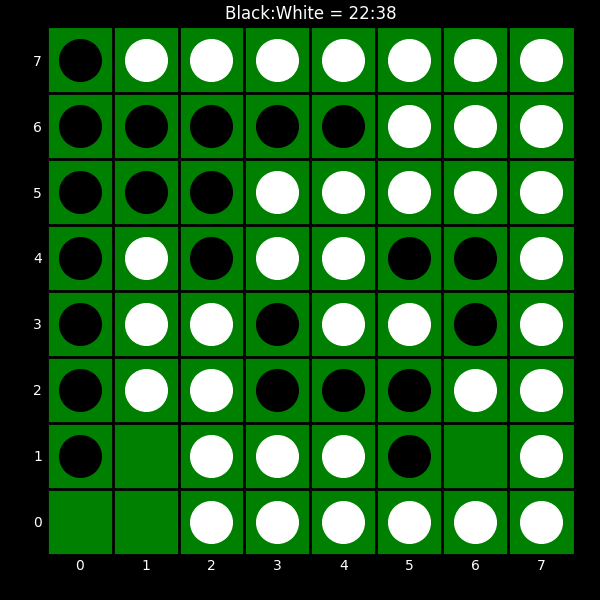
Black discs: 22
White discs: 38